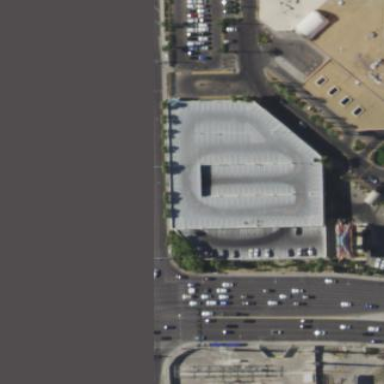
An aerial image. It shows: Multi-storey parking building.